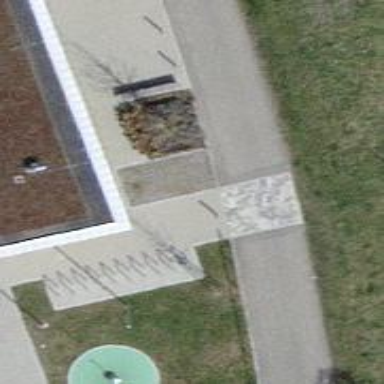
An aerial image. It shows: Sidewalk made of paving stones.